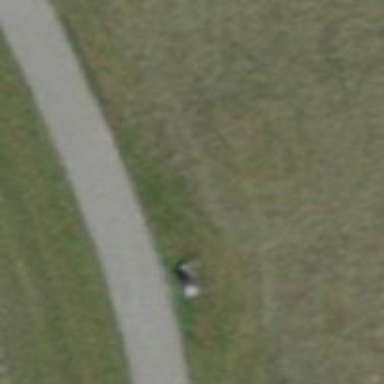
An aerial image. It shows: Bench.